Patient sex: M
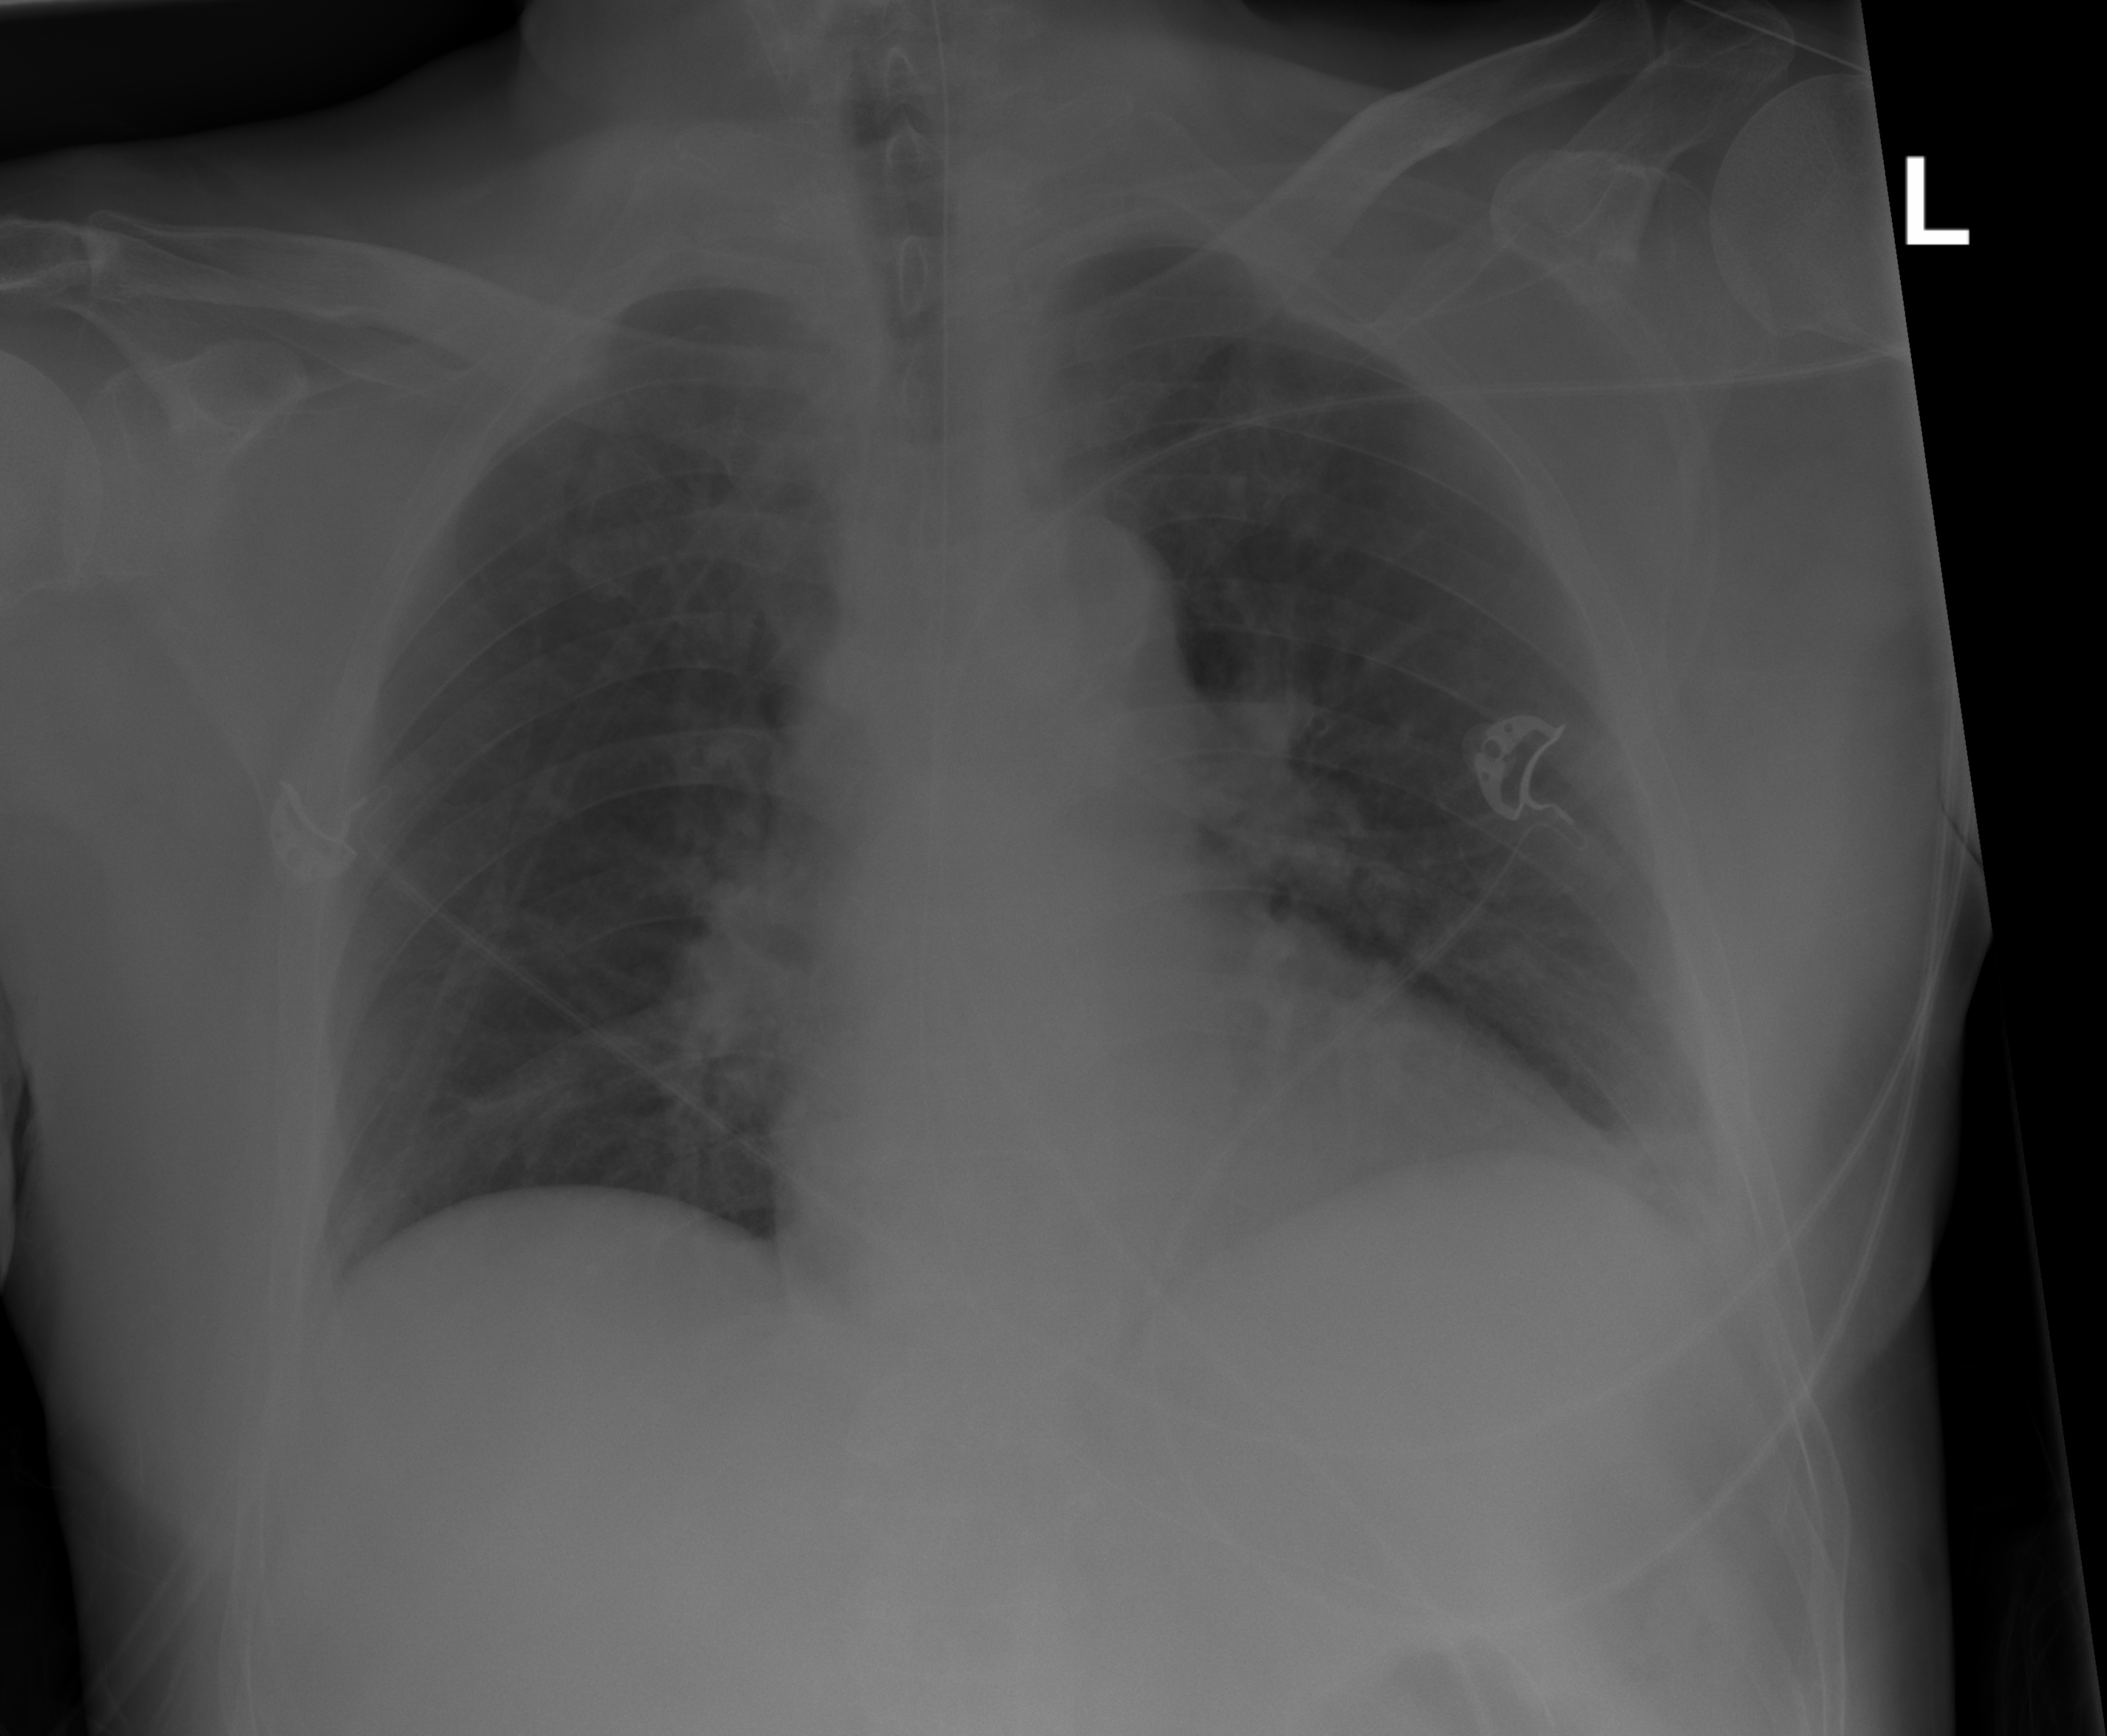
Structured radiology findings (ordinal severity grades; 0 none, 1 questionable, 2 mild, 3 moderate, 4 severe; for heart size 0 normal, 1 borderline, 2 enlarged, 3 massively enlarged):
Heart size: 0
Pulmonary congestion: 0
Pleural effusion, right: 0
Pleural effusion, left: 0
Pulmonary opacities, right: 0
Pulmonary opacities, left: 0
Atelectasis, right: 0
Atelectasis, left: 2